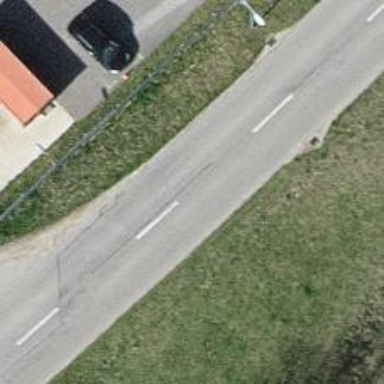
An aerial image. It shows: Tertiary road.